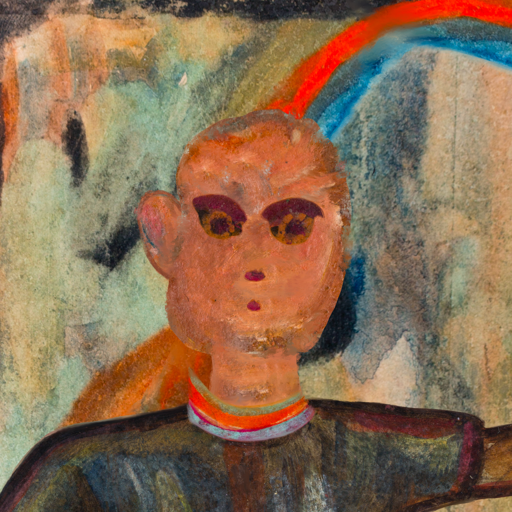
Background: Childish, Head And Neck Front: Boggyland, Face Front: Doll, Bust: Mosgoul, Hair Front: Blank, Head Accessory: Blank, Second Necklace: Blank, Necklace: Sisters, Baby: Blank